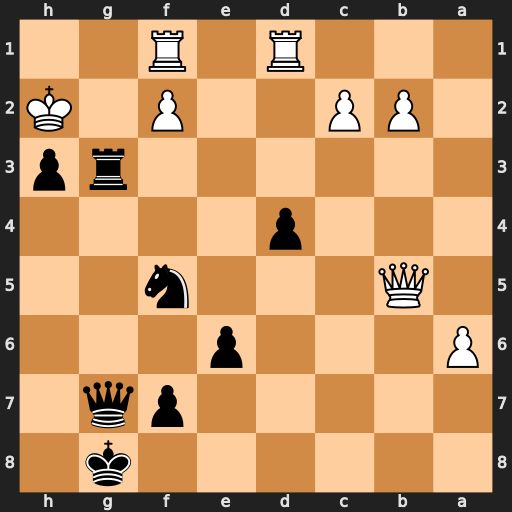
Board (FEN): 6k1/5pq1/P3p3/1Q3n2/3p4/6rp/1PP2P1K/3R1R2
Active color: b
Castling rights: -
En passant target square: -
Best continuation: Rg2+ Kh1 Rh2+ Kxh2 Qg2#